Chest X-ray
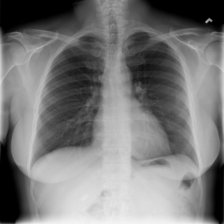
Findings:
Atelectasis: negative
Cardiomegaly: negative
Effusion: negative
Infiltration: positive
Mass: negative
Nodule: negative
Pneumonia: negative
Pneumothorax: negative
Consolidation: negative
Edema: negative
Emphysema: negative
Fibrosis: negative
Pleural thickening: negative
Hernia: negative